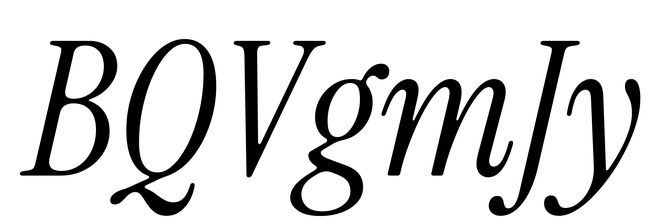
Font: InstrumentSerif-Italic